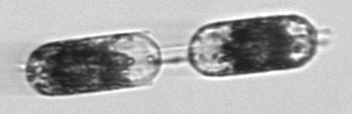
Label: Hemiaulus